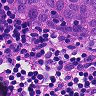
Metastatic tissue present: yes